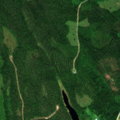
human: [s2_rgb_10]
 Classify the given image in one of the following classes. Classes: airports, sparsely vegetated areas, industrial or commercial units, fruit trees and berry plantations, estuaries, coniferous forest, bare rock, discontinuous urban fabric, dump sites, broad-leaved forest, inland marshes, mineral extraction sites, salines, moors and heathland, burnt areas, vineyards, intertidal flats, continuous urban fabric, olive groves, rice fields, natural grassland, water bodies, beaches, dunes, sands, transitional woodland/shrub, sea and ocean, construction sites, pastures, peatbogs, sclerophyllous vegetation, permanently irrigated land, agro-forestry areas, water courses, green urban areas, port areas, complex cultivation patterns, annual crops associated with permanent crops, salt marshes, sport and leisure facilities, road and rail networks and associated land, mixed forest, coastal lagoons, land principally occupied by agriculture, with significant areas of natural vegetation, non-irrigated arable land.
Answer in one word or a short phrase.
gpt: coniferous forest, mixed forest, transitional woodland/shrub